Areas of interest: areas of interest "Jingba Men's Apparel Shanghai Logistics Park"
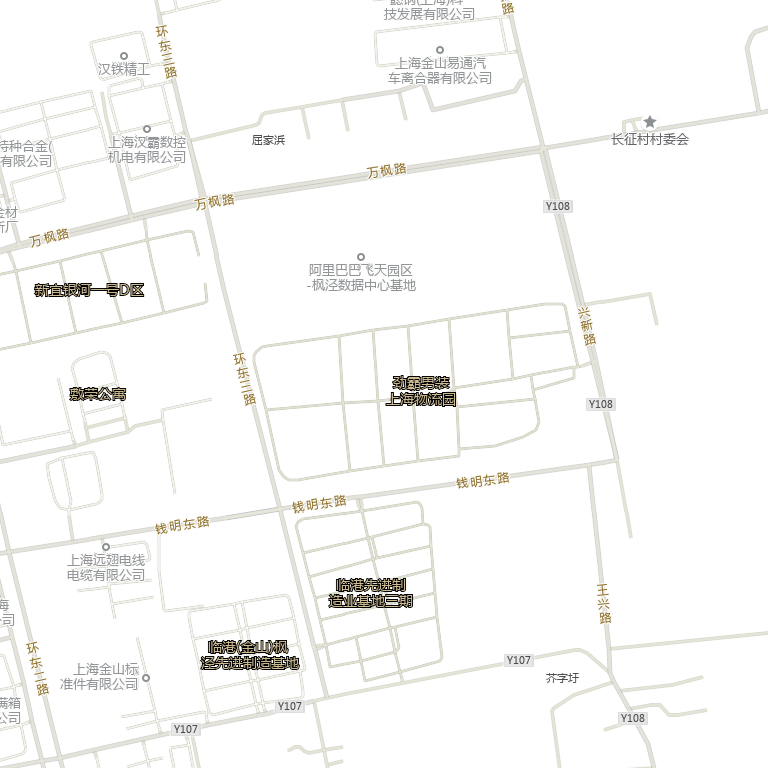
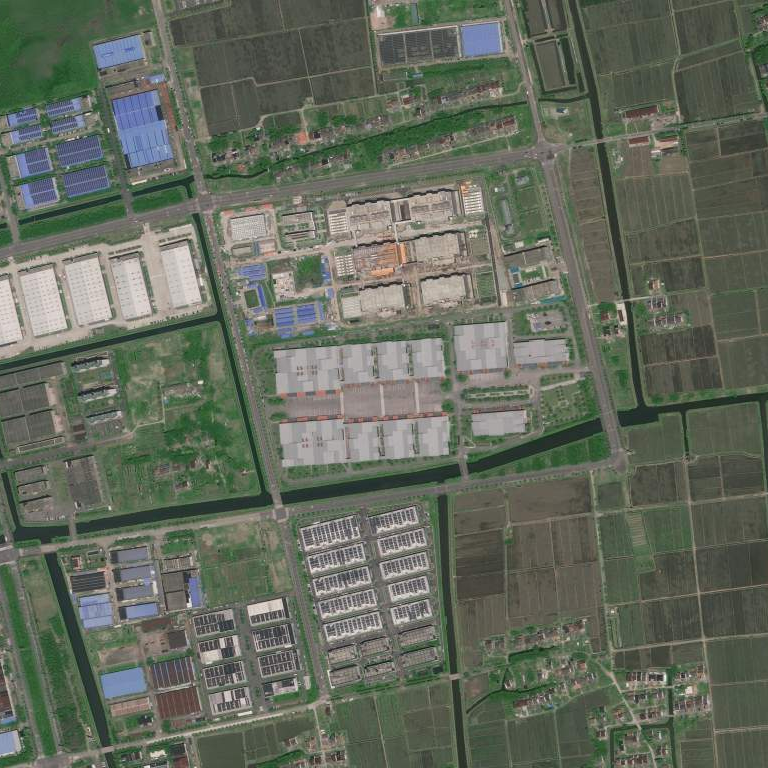